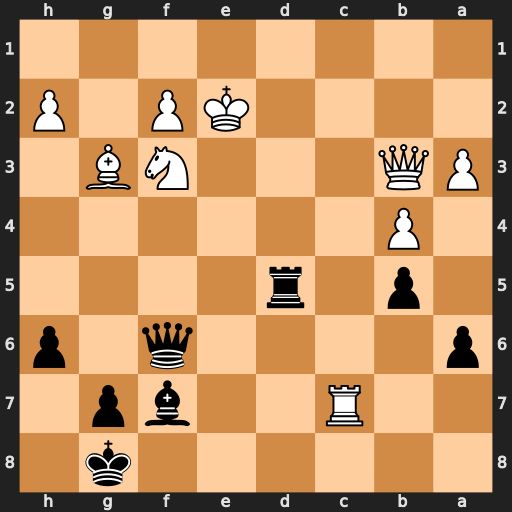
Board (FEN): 6k1/2R2bp1/p4q1p/1p1r4/1P6/PQ3NB1/4KP1P/8
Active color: b
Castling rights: -
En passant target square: -
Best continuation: Rd2+ Nxd2 Bxb3 Nxb3 Qe6+ Kd3 Qxb3+